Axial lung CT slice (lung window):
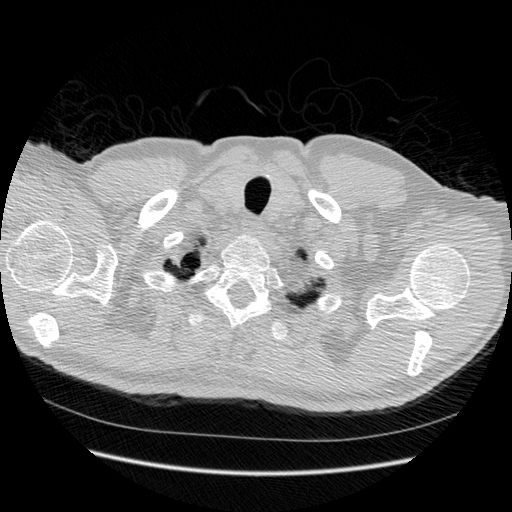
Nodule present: no